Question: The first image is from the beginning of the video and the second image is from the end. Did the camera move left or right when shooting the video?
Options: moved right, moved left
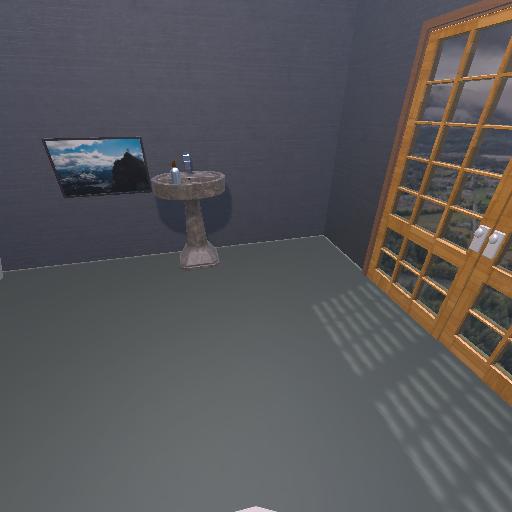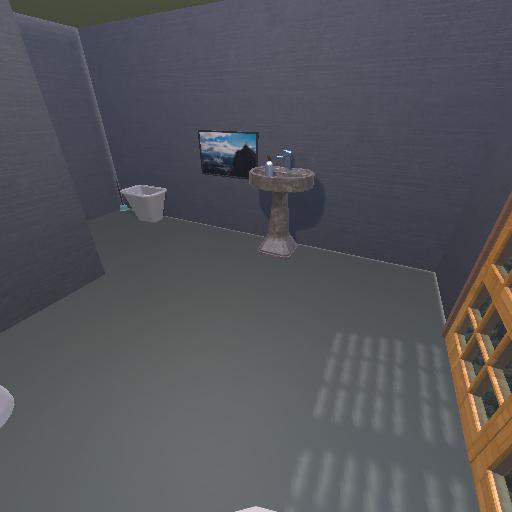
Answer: moved right